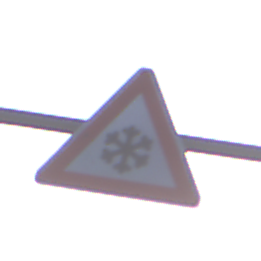
Verkehrszeichen: SchneeOderEisglaette
Umgebung: Outdoor, Nature
Tageszeit: MorningAfternoon
Wetter: PartlyCloudy
Licht: Natural
Jahreszeit: NotSpecified
Kontrast: HighContrast